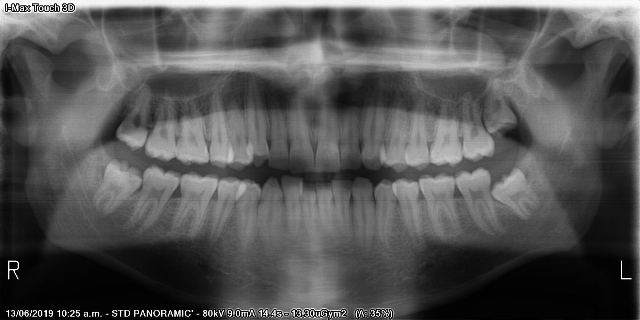
adult